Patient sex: M
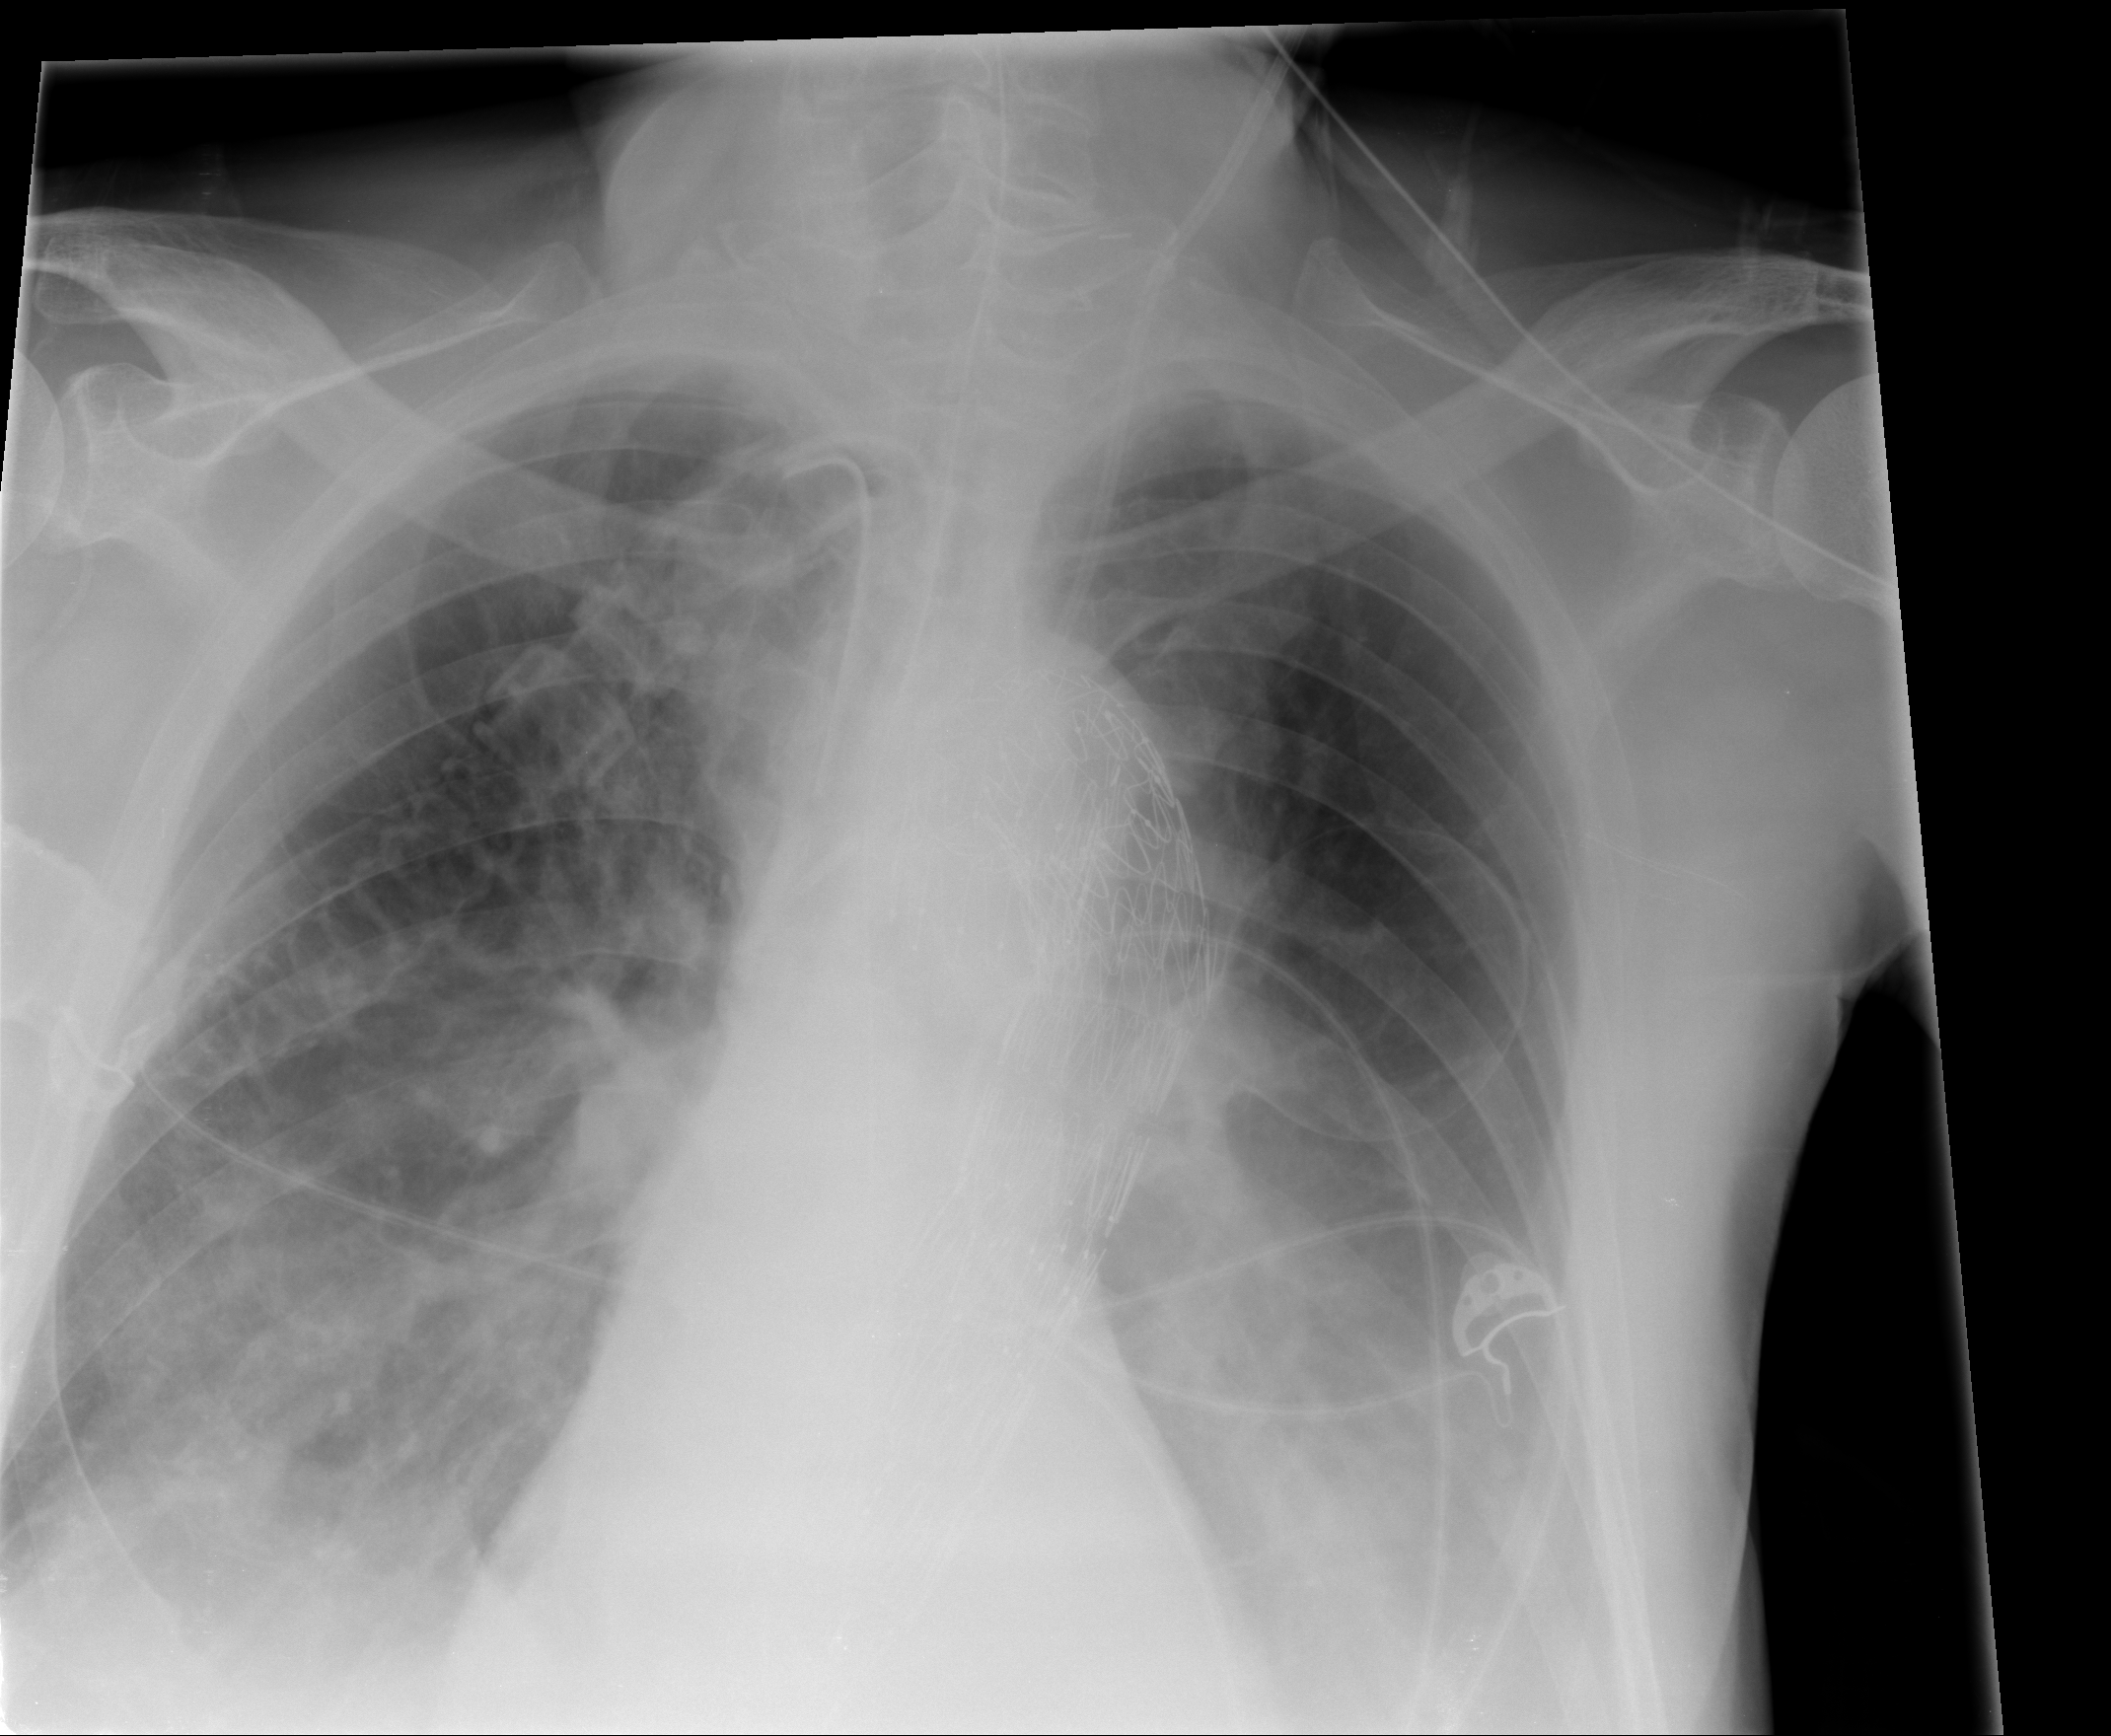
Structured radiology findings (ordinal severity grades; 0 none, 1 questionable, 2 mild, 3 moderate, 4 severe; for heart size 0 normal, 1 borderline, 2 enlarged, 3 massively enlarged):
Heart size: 0
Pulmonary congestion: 2
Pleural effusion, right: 2
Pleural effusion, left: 2
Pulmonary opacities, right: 2
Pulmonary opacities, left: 2
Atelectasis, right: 2
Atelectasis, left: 2